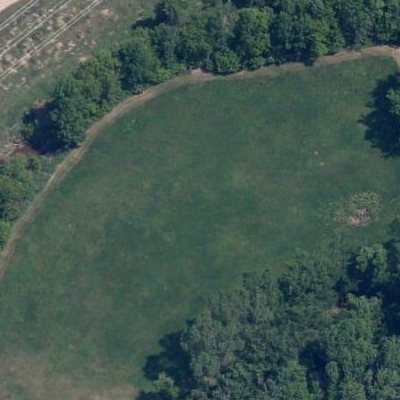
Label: aGrass